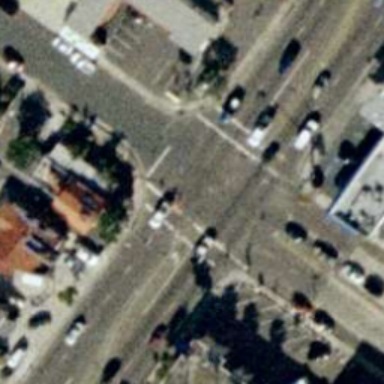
There are many crossroads on the road .